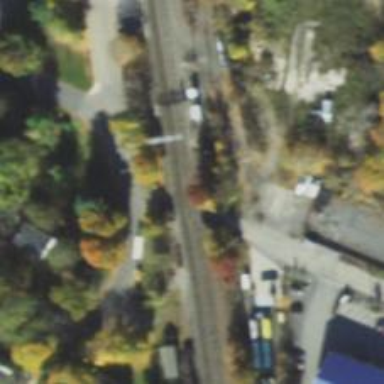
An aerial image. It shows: Bridge over railway siding.